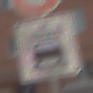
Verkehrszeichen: BeiNaesse
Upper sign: Geschwindigkeit80
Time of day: MorningAfternoon
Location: Outdoor (Urban)
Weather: PartlyCloudy
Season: NotSpecified
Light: Natural